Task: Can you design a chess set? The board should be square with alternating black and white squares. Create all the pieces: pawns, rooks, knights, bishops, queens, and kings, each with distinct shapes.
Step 5312:
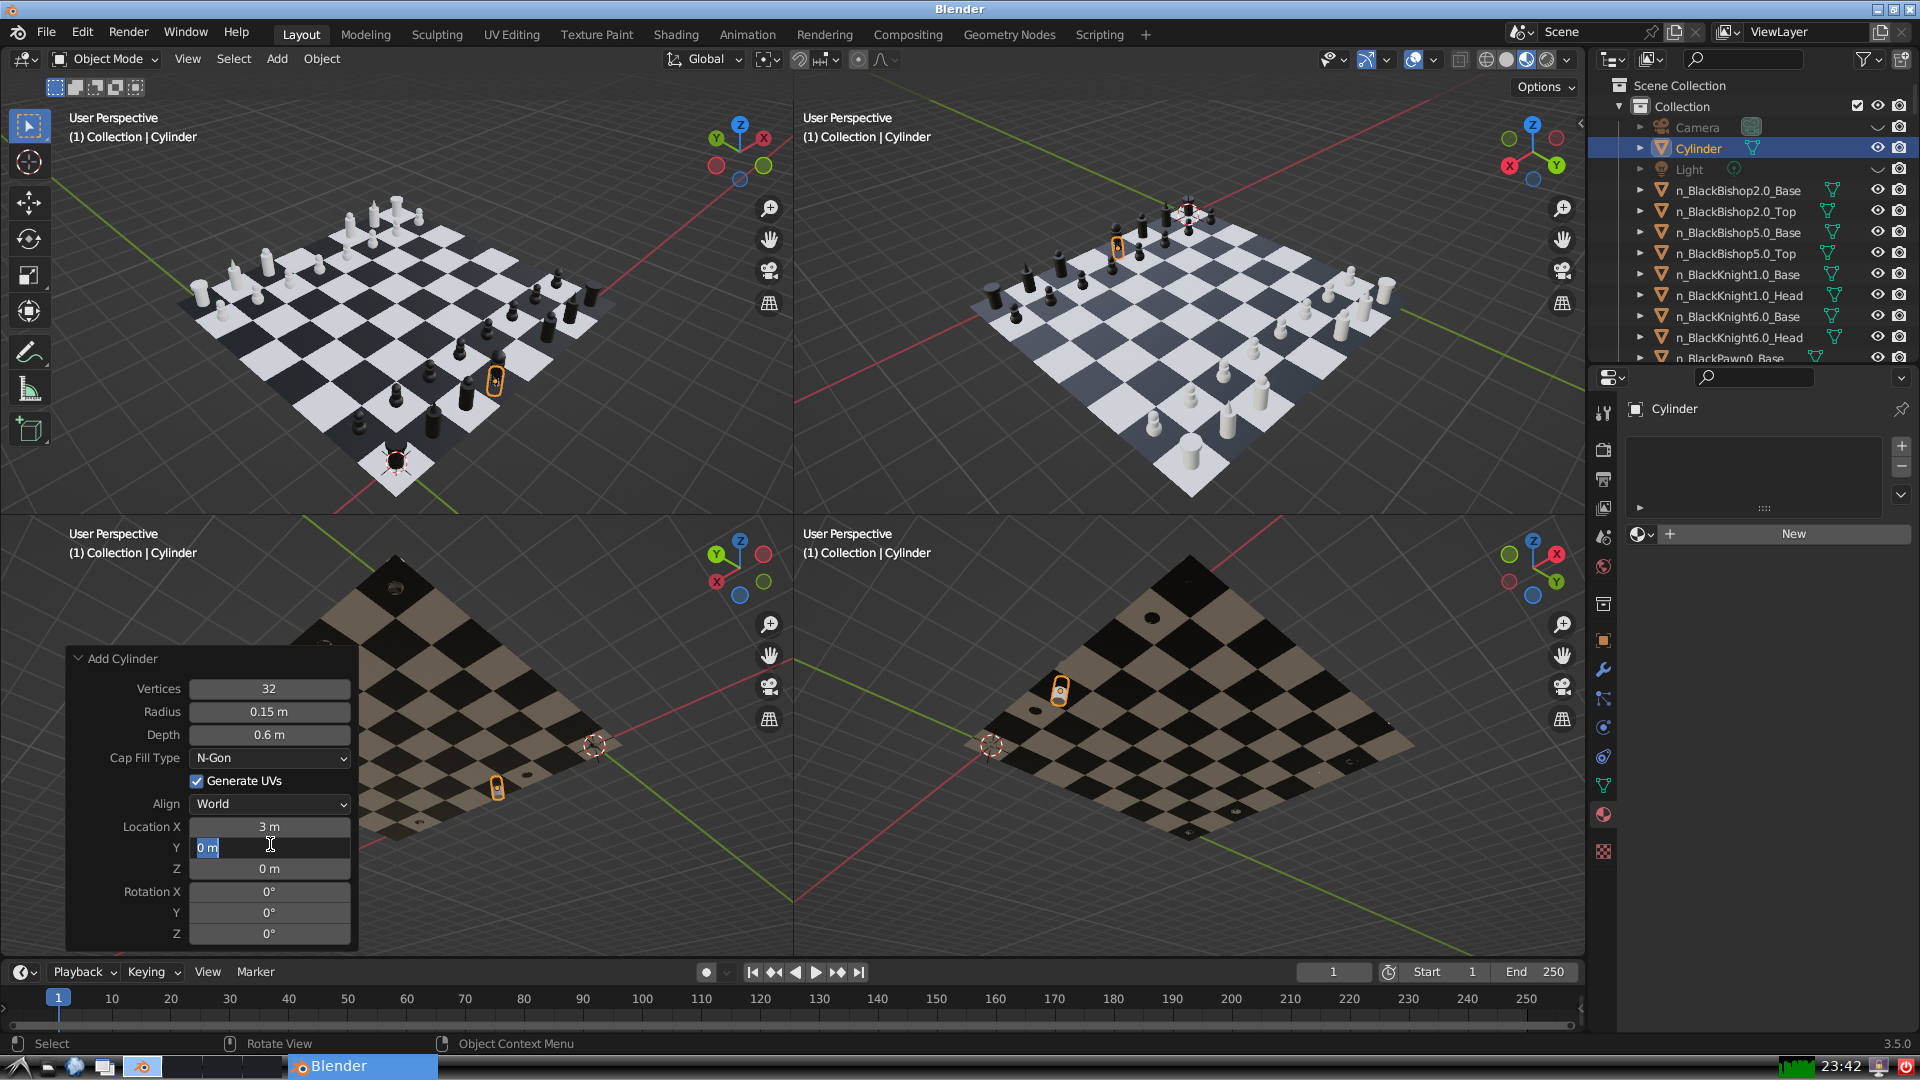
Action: input_text: 7.0